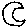
Label: moon